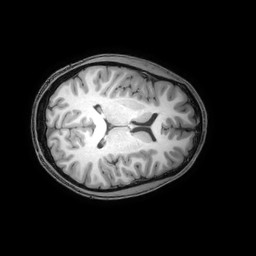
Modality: T1w
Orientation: axial
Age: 18
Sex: male
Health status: healthy
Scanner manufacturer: philips
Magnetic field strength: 3 T
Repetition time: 0.0079 s
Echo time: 0.0035 s